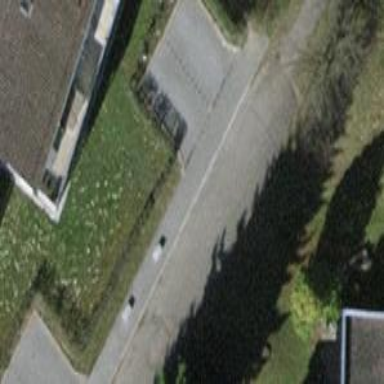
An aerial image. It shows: Street side parking area.